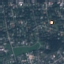
Land use / land cover: Residential